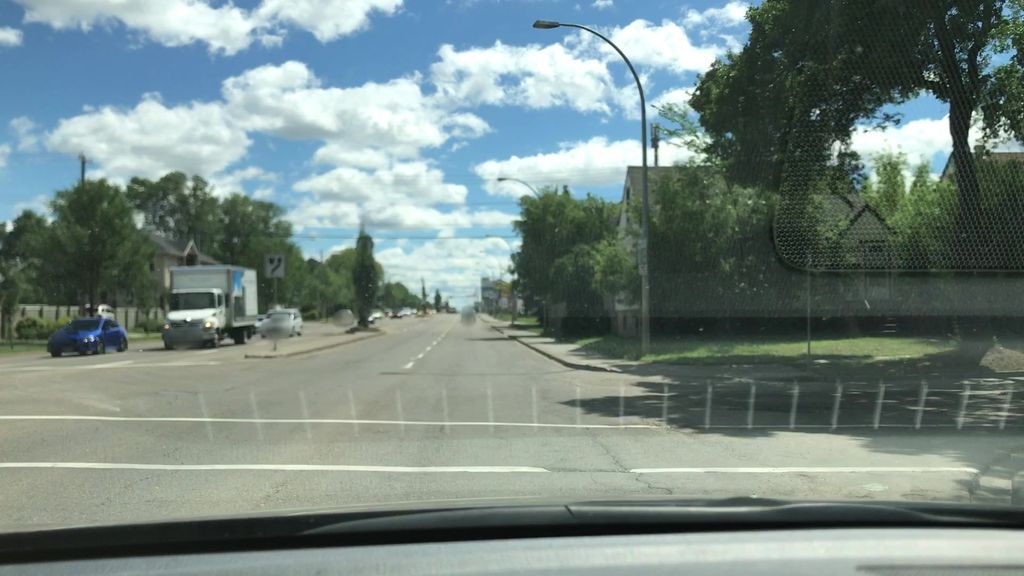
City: edmonton